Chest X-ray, PA view. Patient: 28 years old, sex F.
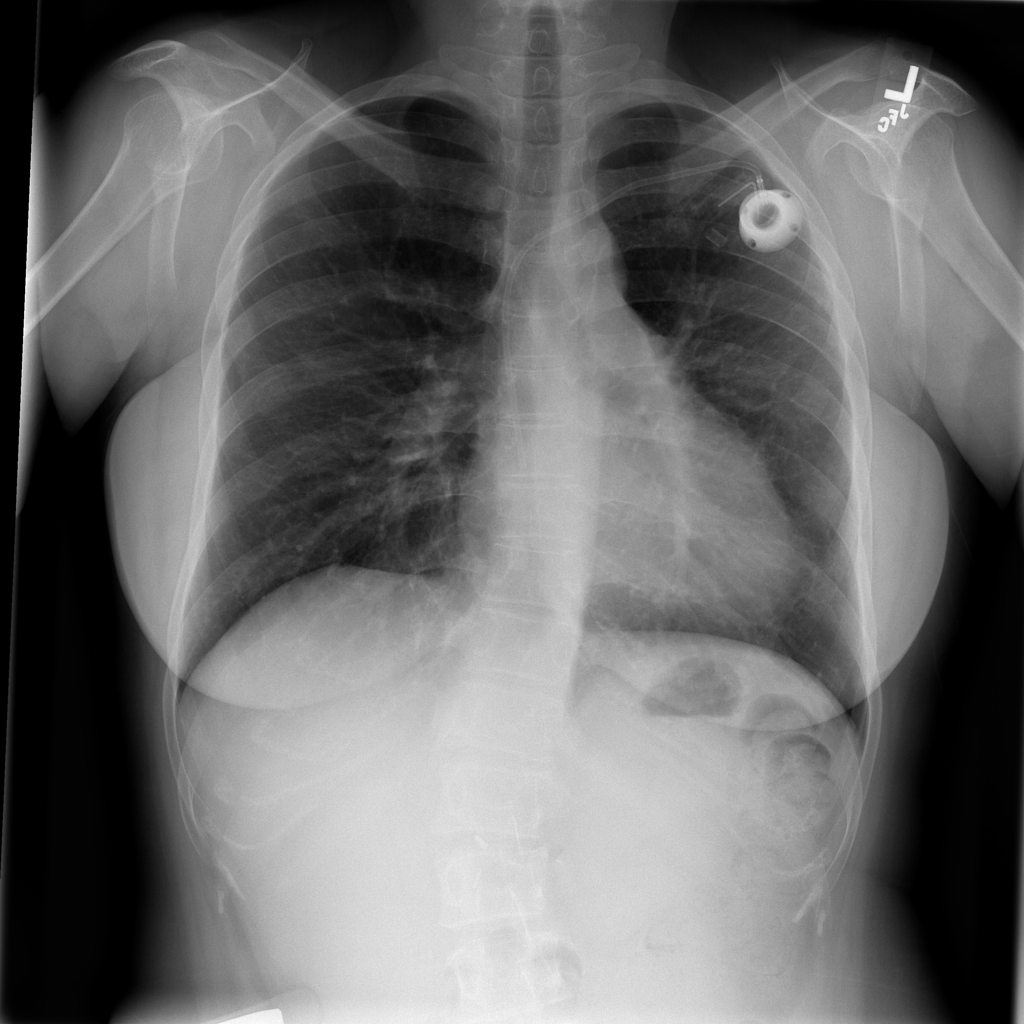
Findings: No Finding